Question: I'm dealing with my first Android app and I'm a bit lost right now.
I have a ListView, and when the user clicks on one element from this list, a detail view should appear. I wouldn't be any trouble but my app will run on both tablet and phone, and I want to show this detail view modally on tablet and normally (using fragmentManager.beginTransaction().add(...)) on phone.

I know how to create a DialogFragment (in fact, I use one somewhere else in the app), but I'm not sure if a DialogFragment can be use with a normal transaction.
And I don't know how can distinguish if my app is running on phone or tablet (apart of creating a layout inside a layout-sw600dp folder)
Well, thanks to the answer of Margarita I reached a solution (not the only one, but one of some possibilities).
1) Define B as a DialogFragment
2) Create a values.xml inside res/values folder with this code
'''
<bool name="isTablet">false</bool>
'''
3) Create another values.xml inside res/values-sw600dp folder with this code.This way, I have a boolean resource telling me if the app is running on a tablet.
'''
<bool name="isTablet">true</bool>
'''
4) On Fragment A (who is in charge of showing Fragment B), create a method similar to this:
'''
private void showFragmentB(){
Resources res = getResources();
boolean isTablet = res.getBoolean(R.bool.isTablet);
if (isTablet) {
// We're running on a tablet, so we show Fragment B as a dialog
FragmentB.newInstance().show(getActivity().getSupportFragmentManager(), FragmentB.class.toString());
} else {
// We're running on a phone, adding Fragment B to the stack
// with some animation
FragmentTransaction transaction = getActivity().getSupportFragmentManager().beginTransaction();
transaction.setCustomAnimations(R.anim.abc_slide_in_bottom, R.anim.abc_slide_out_bottom);
transaction.add(R.id.container, FragmentB.newInstance(), FragmentB.class.toString());
transaction.addToBackStack(FragmentB.class.toString());
transaction.commit();
}
}
'''
5) Call that method whenever Fragment B should appear.
Thanks for helping me.
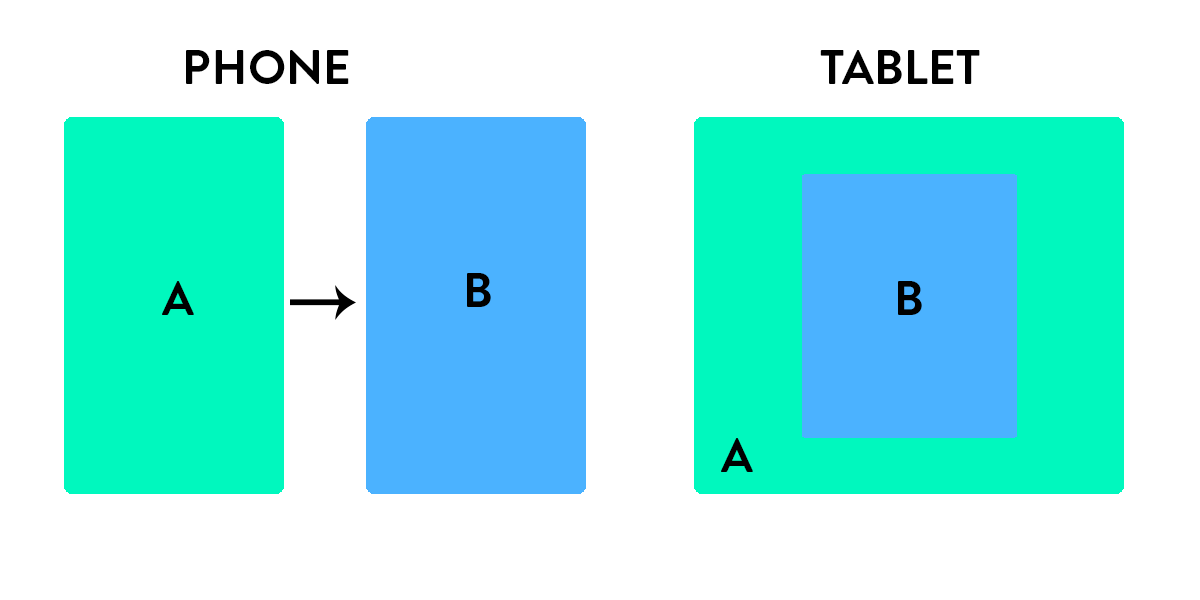
Answer: There is no other (reliable enough and supported) way to distinguish phone and tablet except of providing different layouts (or resources) for different screen sizes.
There are 2 ways using a simple Fragment and FrameLayout and using a DialogFragment (though DialogFragment can be used as a simple Fragment too):
1. You can define a <FrameLayout> container in your A layout (and insert a fragment there in runtime). Then in case of a phone, this FrameLayout will have "match_parent" for both layout_width and layout_height and in case of a tablet it can be either wrap_content'' ormatch_parent''' with margins (or, of course, some predefined value in dp).
2. Or you can use one DialogFragment that will have e.g. different themes in res/values and res/values-sw600dp. If your layout is "busy" enough - many widgets - then you maybe even do not need two themes. You can just use wrap_content and the layout will shrink to the width for phones and will take as much space as it needs on tablets.
I'd rather use a second way because it seems to be a lot cleaner.